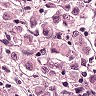
Metastatic tissue present: yes